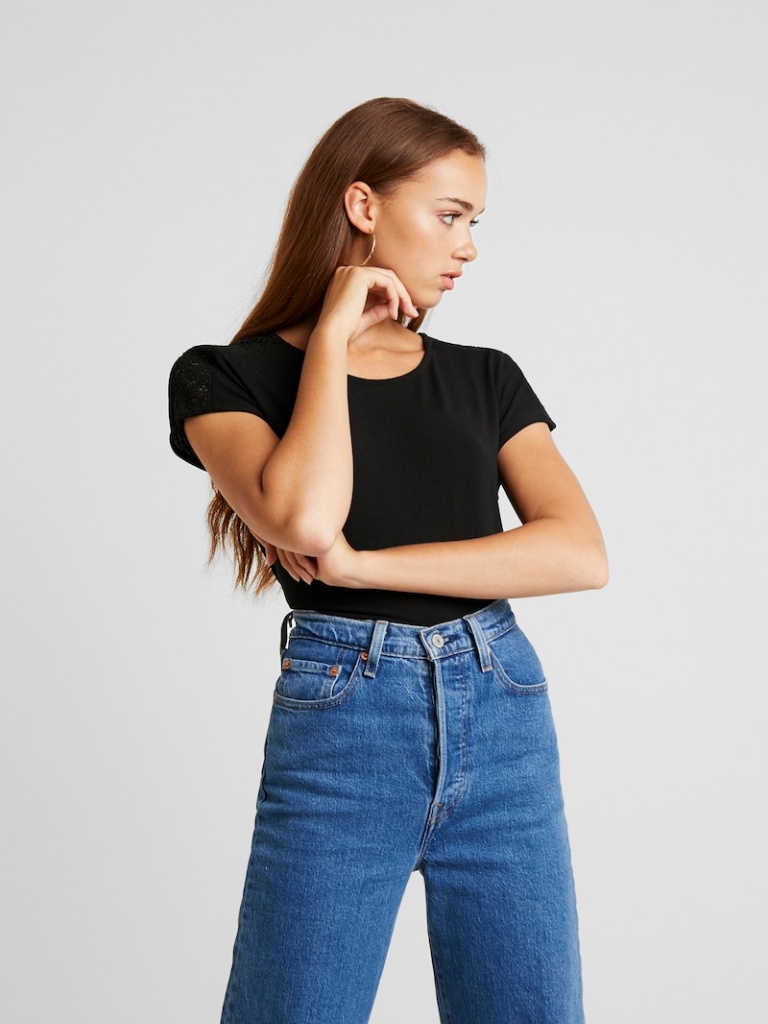
cotton tight short sleeve hip length Fully Tucked in crew t-shirt